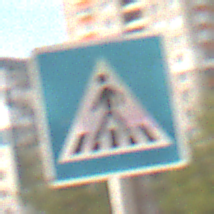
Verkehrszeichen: FussgaengerueberwegRechts
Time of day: MorningAfternoon
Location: Outdoor (Urban)
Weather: PartlyCloudy
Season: NotSpecified
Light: Natural